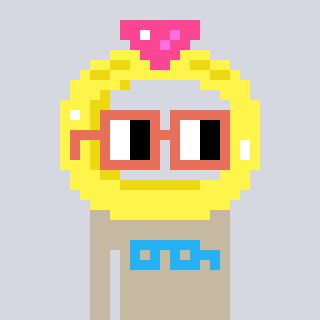
a pixel art character with square orange glasses, a ring-shaped head and a bege-colored body on a cool background